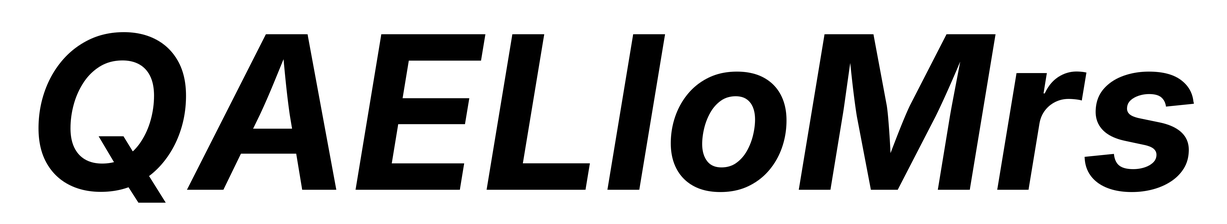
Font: Inter-Italic_Bold_Italic